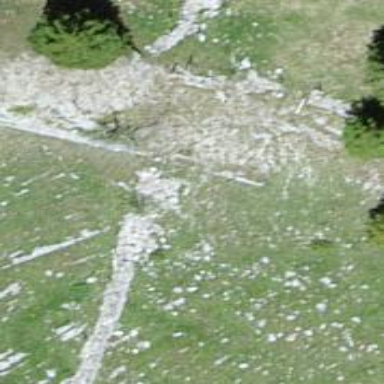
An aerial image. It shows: Dry stone wall barrier.